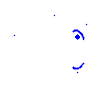
Particle: pion